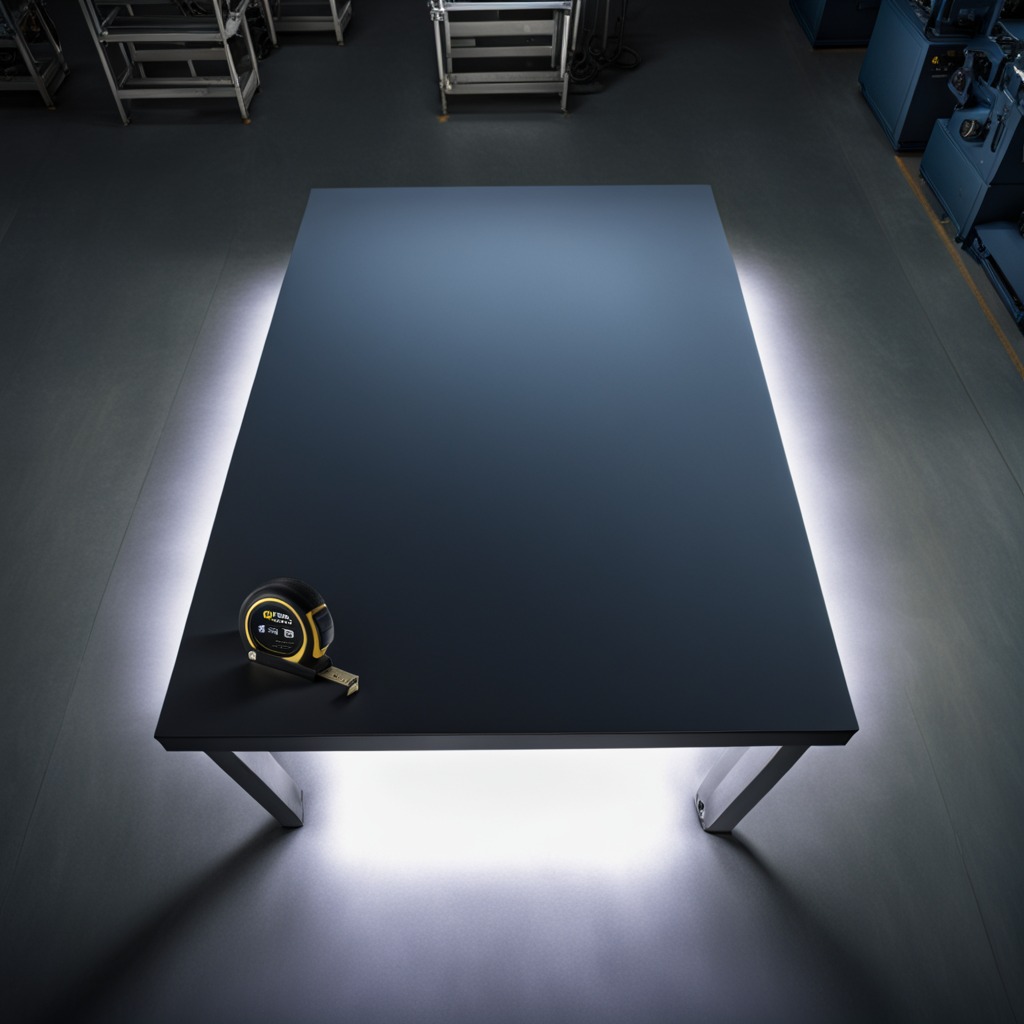
A measuring tape lies on a clean empty table in a basement in the evening.